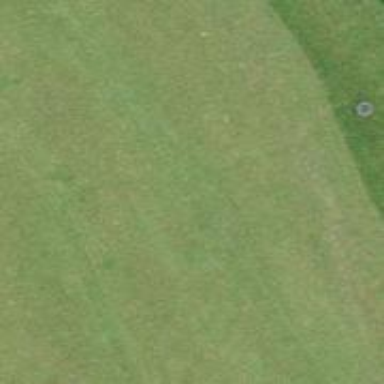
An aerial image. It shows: Golf hole.